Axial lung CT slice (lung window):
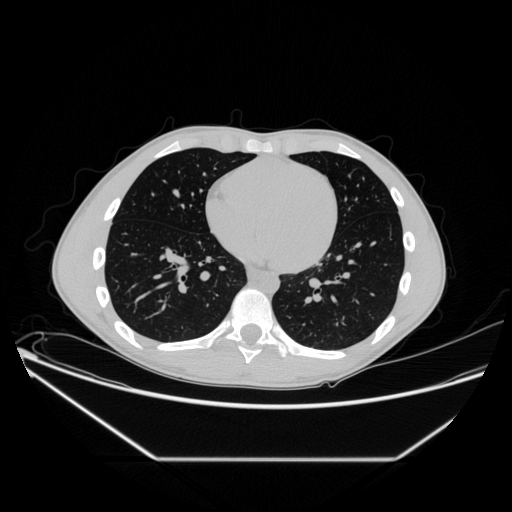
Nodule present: no